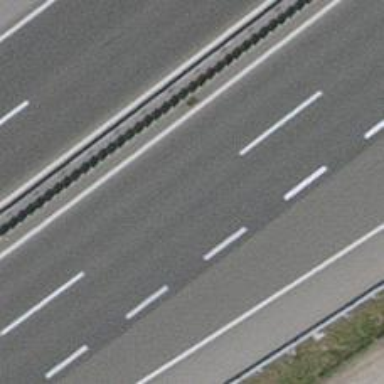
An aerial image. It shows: Asphalt motorway.